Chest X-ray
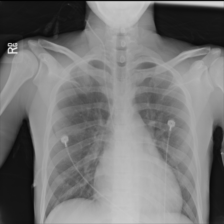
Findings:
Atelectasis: negative
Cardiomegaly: negative
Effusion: negative
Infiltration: negative
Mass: negative
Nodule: negative
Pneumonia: negative
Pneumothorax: positive
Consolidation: negative
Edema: negative
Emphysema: negative
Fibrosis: negative
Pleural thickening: negative
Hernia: negative